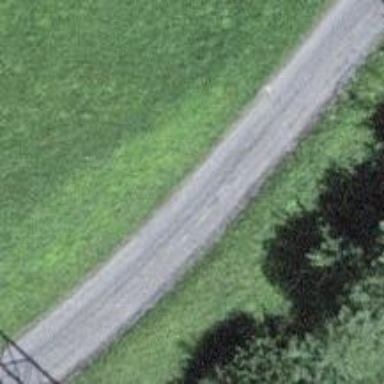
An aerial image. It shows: Track road with fine gravel surface.